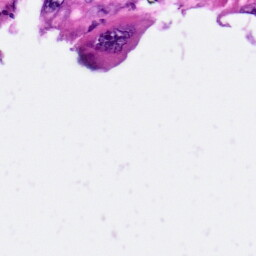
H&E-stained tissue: Pancreatic